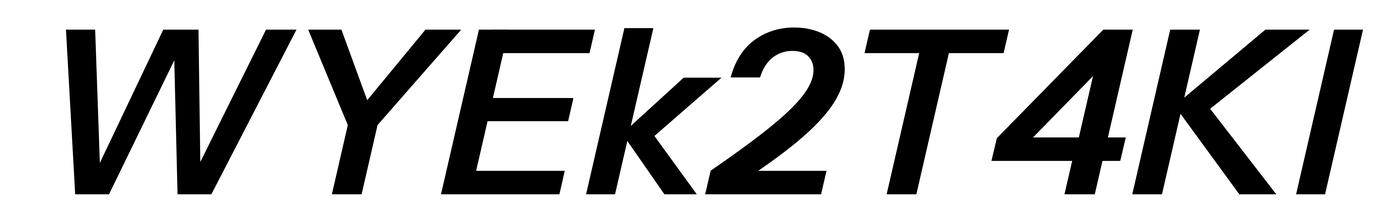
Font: InstrumentSans-Italic_SemiBold_Italic